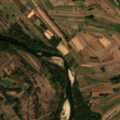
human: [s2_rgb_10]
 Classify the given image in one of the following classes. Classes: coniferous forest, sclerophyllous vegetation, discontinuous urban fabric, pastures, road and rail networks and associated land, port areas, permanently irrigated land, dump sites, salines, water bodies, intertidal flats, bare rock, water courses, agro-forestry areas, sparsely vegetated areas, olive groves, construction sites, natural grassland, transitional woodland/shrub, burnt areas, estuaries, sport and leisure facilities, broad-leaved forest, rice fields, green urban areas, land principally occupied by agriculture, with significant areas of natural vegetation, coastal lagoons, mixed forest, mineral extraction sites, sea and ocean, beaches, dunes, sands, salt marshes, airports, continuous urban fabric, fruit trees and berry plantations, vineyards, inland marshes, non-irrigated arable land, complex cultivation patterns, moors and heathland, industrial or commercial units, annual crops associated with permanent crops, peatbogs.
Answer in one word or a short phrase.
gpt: discontinuous urban fabric, non-irrigated arable land, land principally occupied by agriculture, with significant areas of natural vegetation, water courses